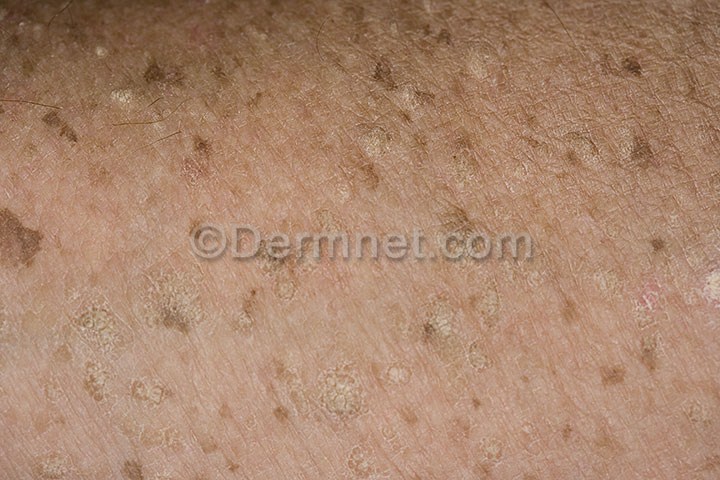
Disease: Actinic Keratosis Basal Cell Carcinoma and other Malignant Lesions